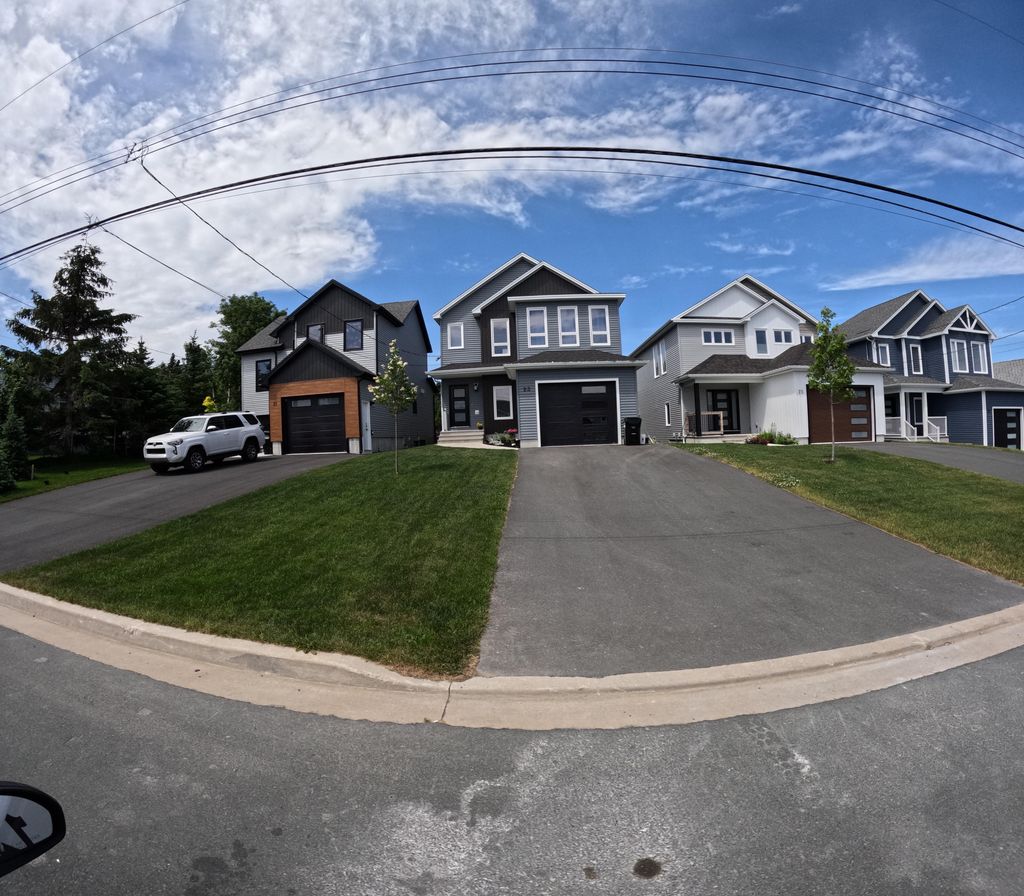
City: st_johns